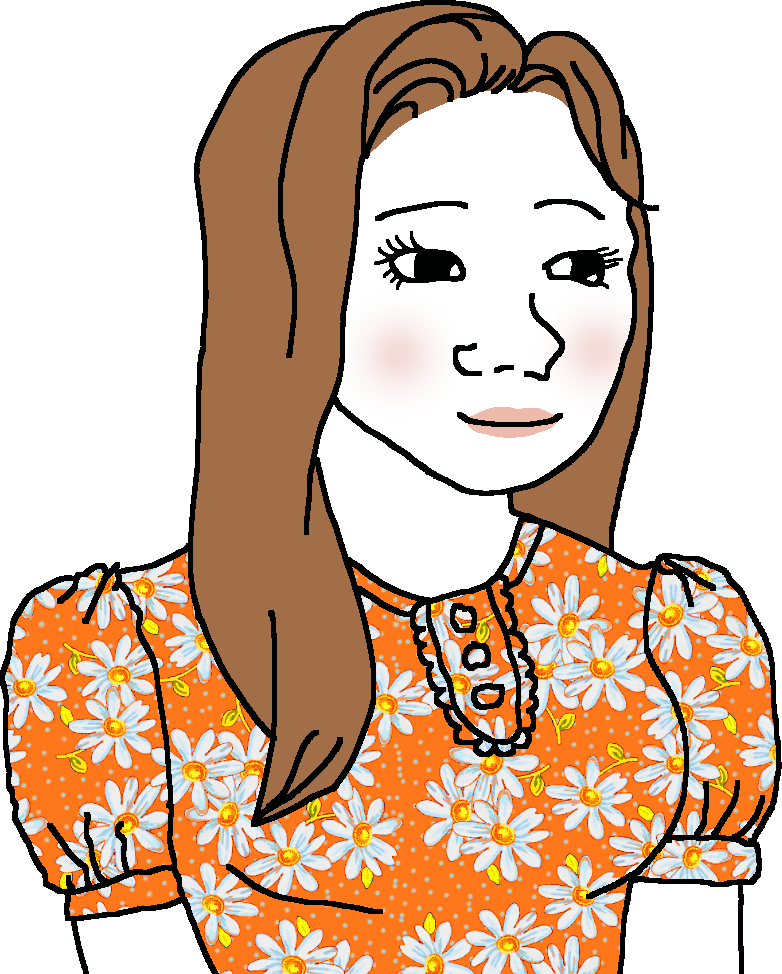
Label: 5_Trad_Wife